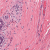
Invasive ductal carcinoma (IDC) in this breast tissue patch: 0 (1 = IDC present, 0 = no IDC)